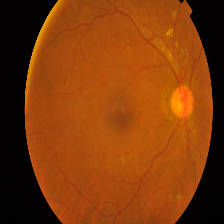
Diabetic retinopathy grade: Proliferative DR